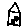
Label: house